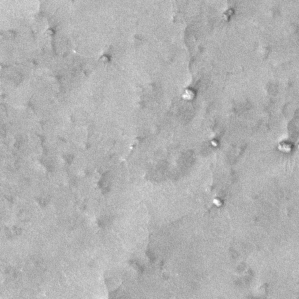
Label: frost